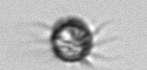
Label: Ciliophora